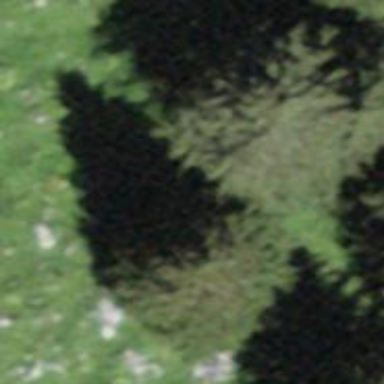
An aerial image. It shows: Needle-leaved tree in its natural environment.